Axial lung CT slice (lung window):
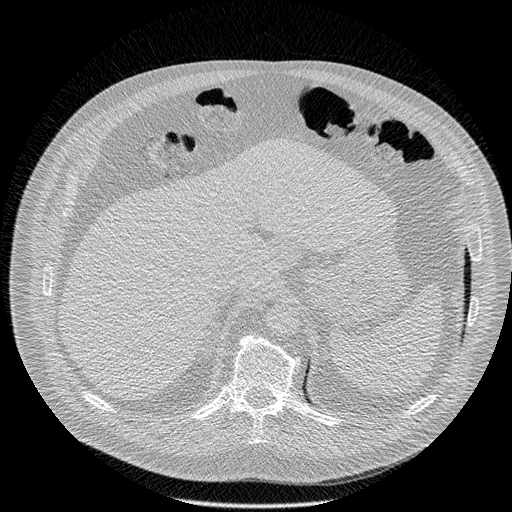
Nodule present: no